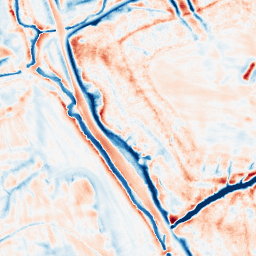
Category: edge_preserving
Decomposition family: bilateral
Decomposition parameters: d: 21
sigma_color: 25
sigma_space: 150
Upsampling method: quartic
Upsampling parameters: scale: 2
Upsampling scale: 2